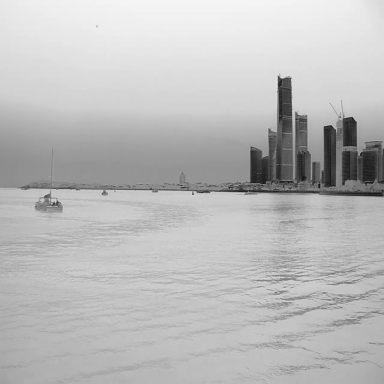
There is a sailboat in the infrared image.